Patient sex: M
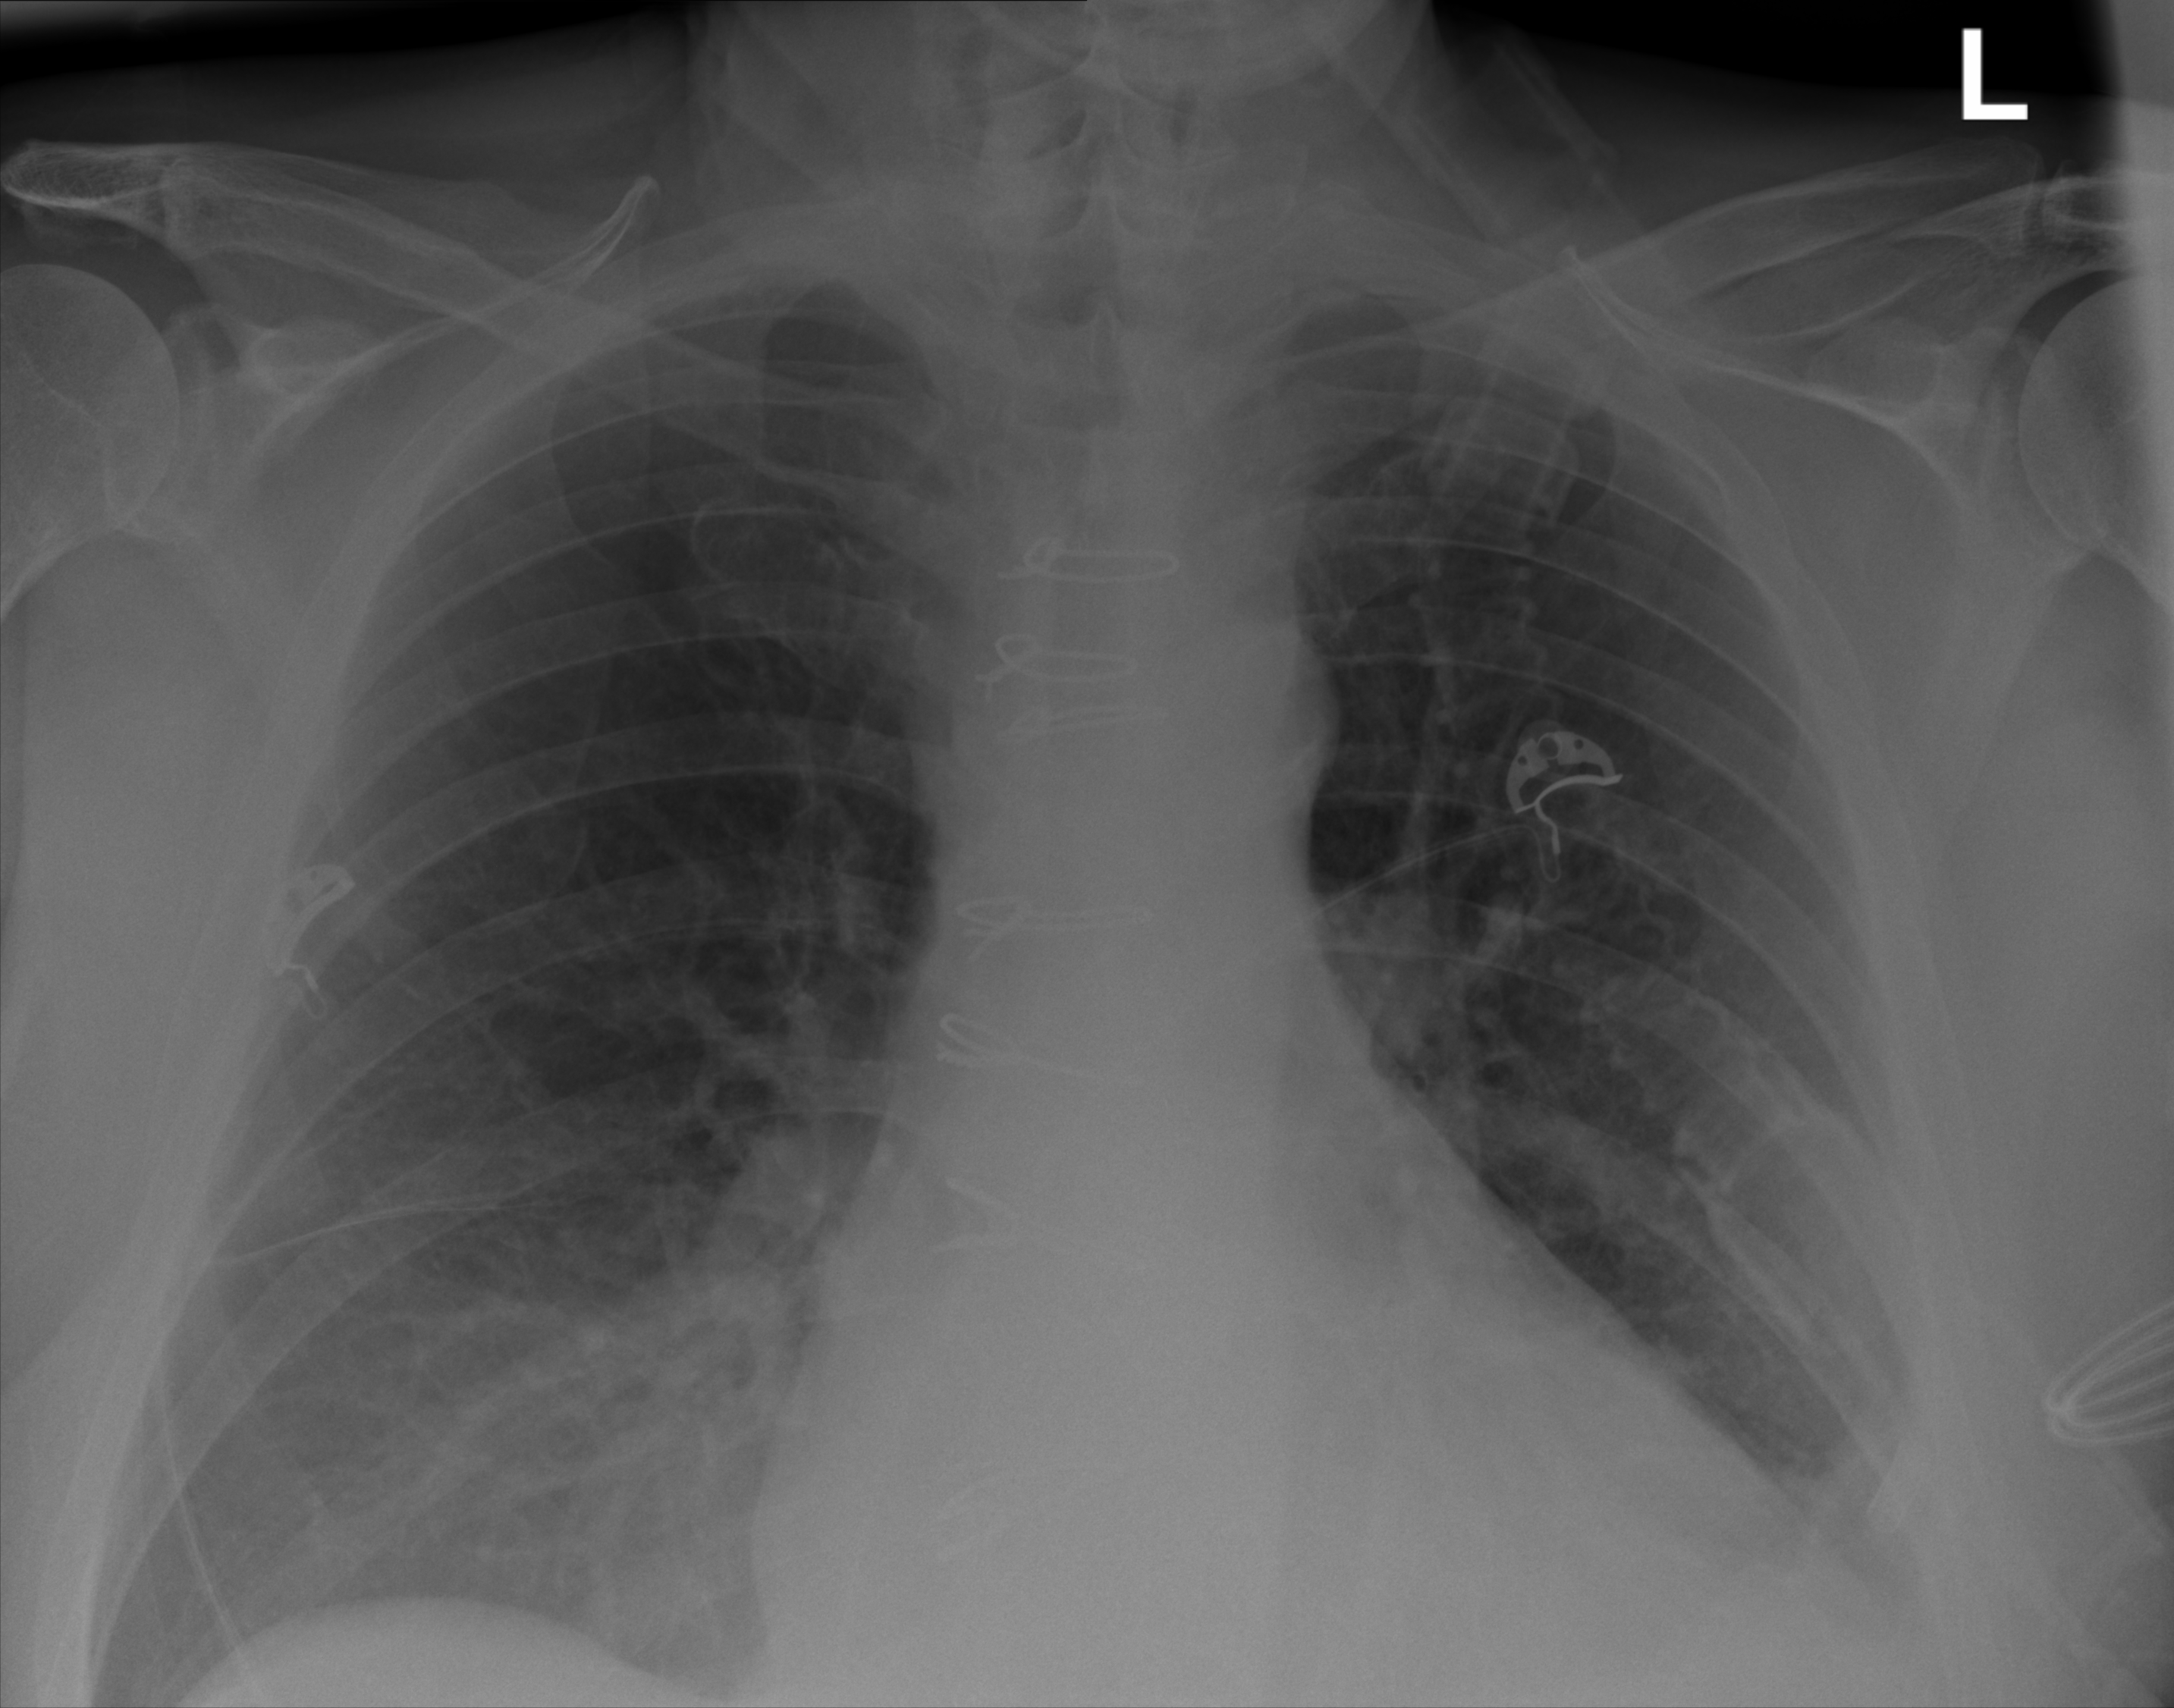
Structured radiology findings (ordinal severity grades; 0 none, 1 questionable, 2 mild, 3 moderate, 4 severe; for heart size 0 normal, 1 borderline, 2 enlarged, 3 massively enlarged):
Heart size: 2
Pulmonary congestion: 2
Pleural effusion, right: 0
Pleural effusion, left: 2
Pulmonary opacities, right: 2
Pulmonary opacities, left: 0
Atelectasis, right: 2
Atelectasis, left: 2